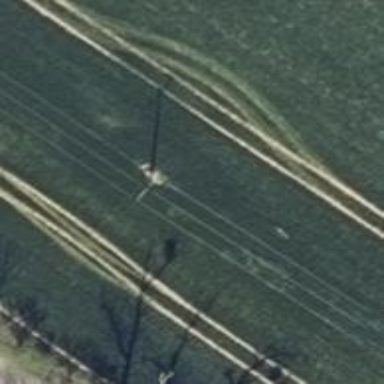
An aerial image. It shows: Power pole.